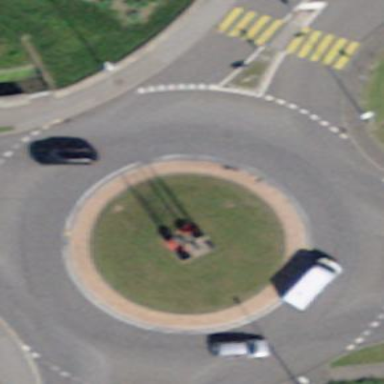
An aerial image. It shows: Primary highway with asphalt surface leading to roundabout.